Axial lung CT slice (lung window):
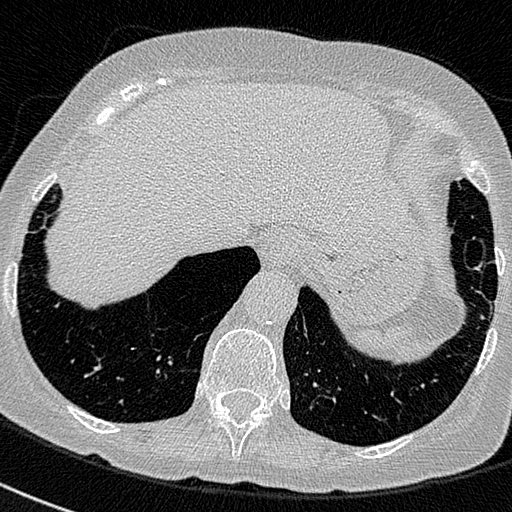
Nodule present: no